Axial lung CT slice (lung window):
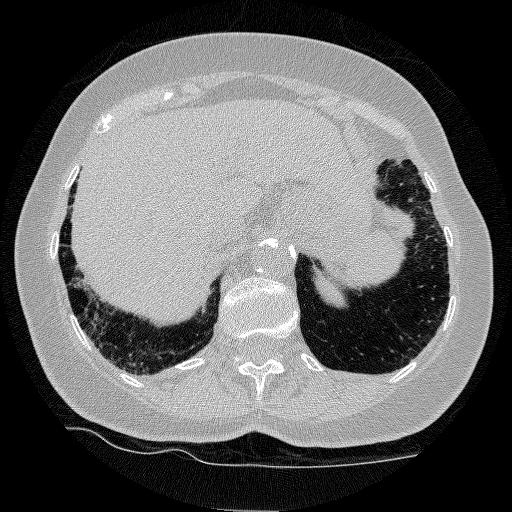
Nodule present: no